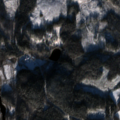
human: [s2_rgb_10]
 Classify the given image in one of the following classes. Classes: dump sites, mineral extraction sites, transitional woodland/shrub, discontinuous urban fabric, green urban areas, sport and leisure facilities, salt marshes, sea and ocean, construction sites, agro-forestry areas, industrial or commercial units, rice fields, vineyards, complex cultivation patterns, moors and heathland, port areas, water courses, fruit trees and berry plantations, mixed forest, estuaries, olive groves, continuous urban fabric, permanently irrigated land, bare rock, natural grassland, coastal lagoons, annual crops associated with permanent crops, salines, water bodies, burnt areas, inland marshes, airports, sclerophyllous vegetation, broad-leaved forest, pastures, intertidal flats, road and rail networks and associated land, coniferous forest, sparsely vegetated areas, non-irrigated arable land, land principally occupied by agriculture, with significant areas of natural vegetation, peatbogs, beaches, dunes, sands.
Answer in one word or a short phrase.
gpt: land principally occupied by agriculture, with significant areas of natural vegetation, coniferous forest, mixed forest, transitional woodland/shrub, water bodies